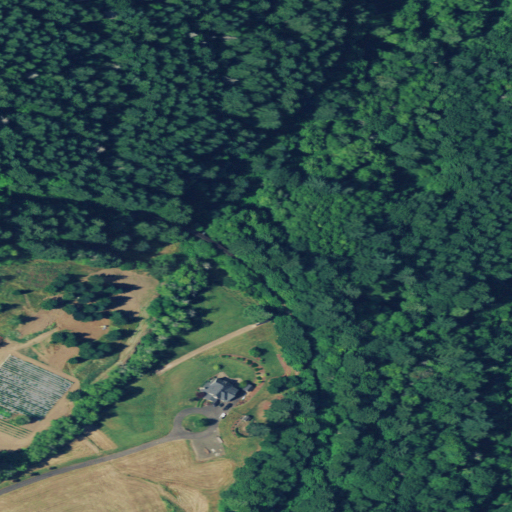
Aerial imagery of valley in Oregon named Hares Canyon containing mixed forest, pasture, evergreen forest, woody wetlands, low intensity development, and grassland